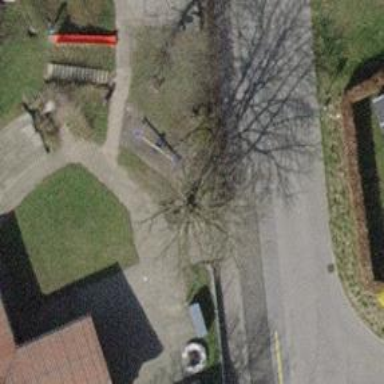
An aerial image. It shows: Playground featuring seesaw.